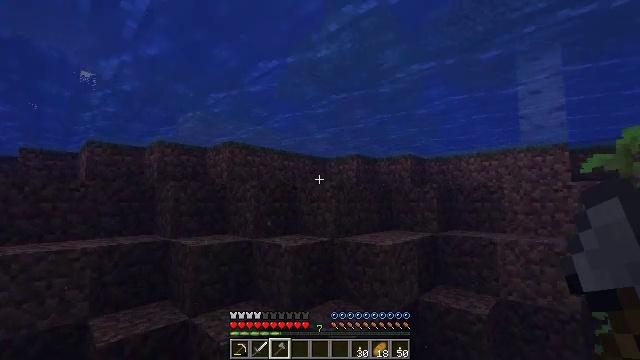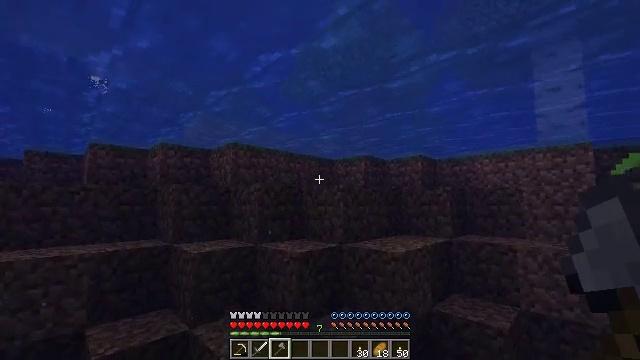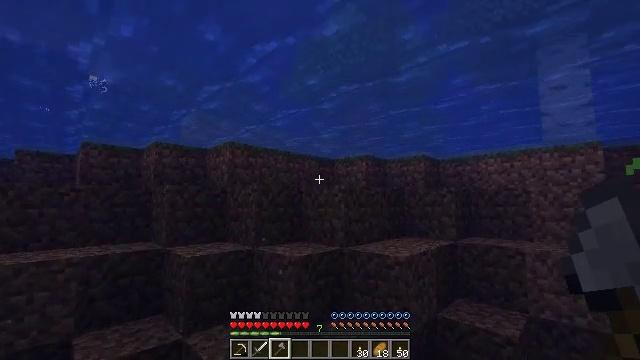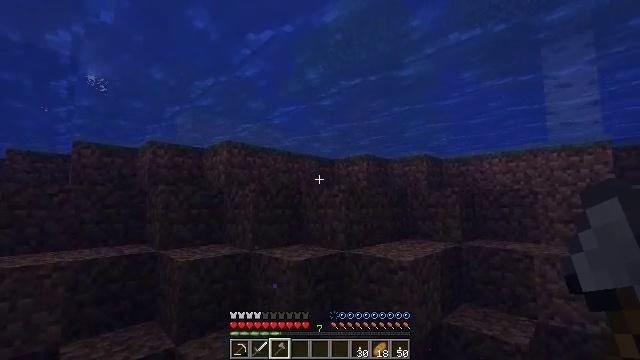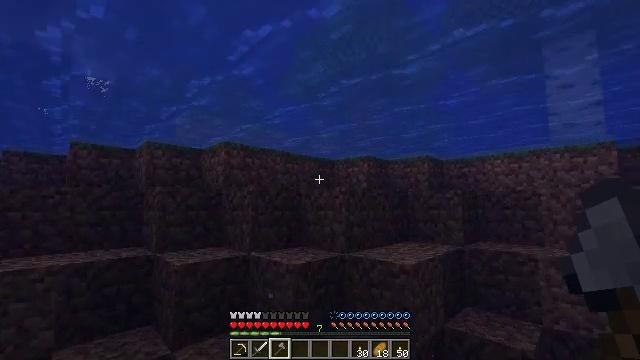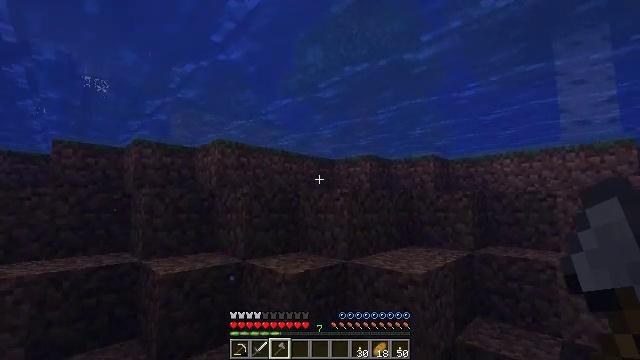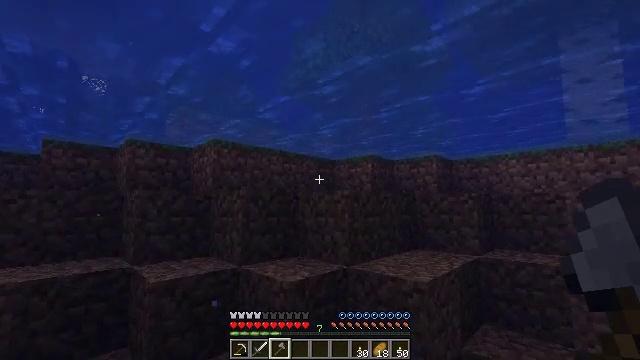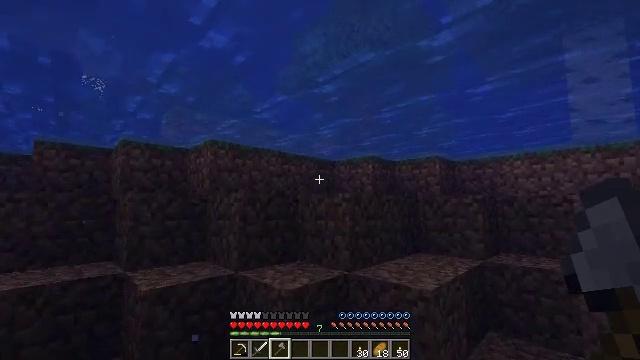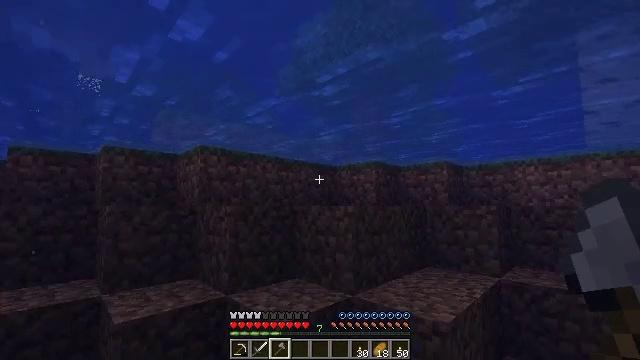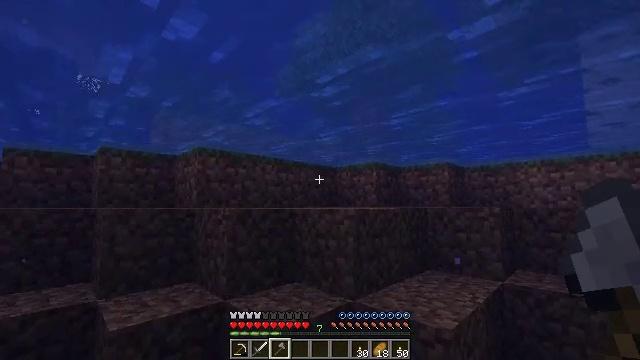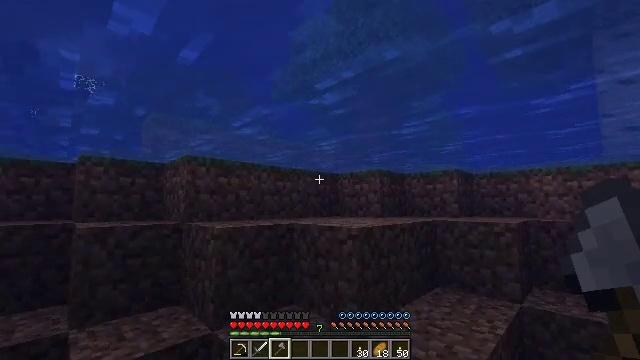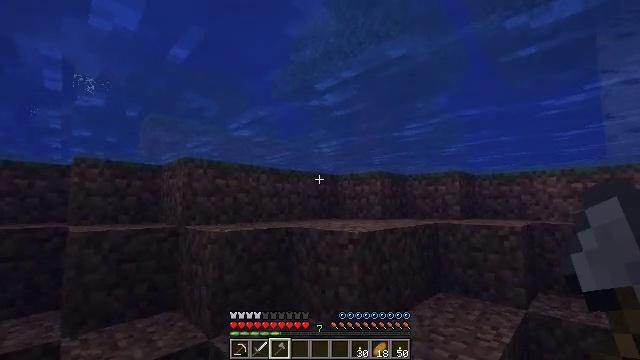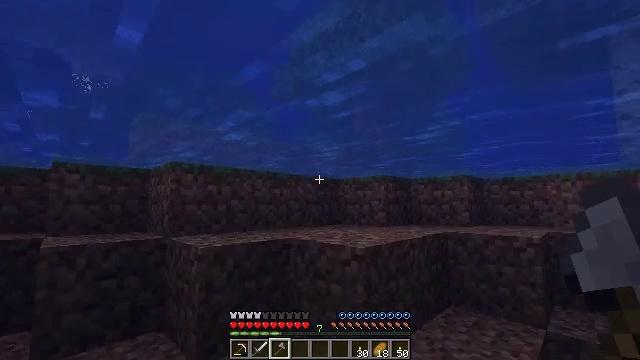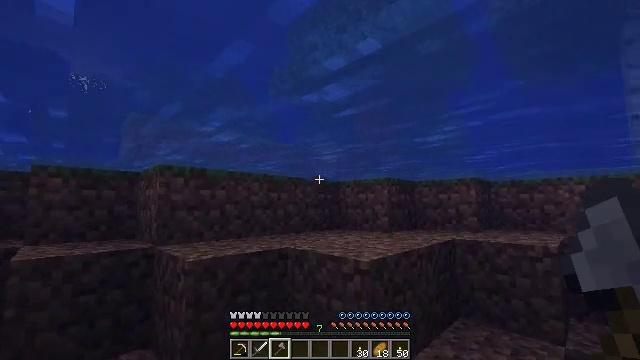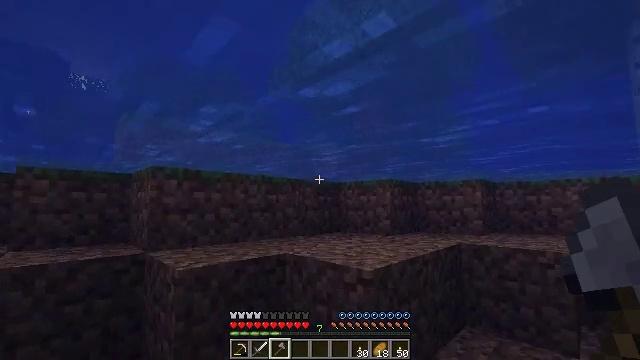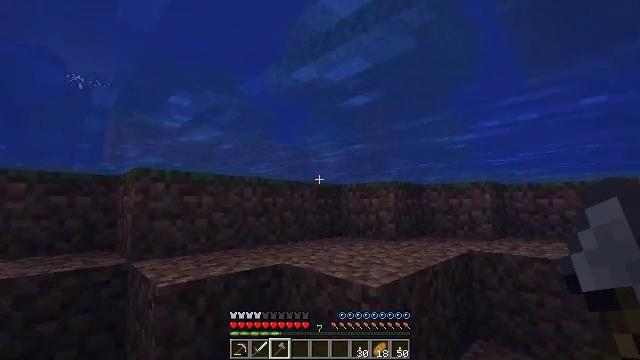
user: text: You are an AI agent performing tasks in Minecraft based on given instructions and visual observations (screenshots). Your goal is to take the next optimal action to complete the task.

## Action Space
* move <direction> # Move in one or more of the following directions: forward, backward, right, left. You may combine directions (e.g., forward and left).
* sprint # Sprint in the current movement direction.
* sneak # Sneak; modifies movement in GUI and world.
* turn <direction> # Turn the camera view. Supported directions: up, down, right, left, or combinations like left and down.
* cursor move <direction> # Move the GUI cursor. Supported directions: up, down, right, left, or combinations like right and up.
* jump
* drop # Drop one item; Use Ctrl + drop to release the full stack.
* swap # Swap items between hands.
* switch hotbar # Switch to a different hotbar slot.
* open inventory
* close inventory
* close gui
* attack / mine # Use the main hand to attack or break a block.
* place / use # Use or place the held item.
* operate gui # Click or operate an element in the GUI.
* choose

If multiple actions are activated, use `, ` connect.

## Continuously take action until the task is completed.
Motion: motion action
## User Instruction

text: Collect oak log for crafting.
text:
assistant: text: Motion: move forward, sprint, turn left
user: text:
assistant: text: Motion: move forward, sprint
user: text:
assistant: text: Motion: move forward, sprint
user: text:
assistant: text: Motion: move forward, sprint
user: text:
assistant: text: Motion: move forward, sprint
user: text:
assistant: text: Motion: move forward, sprint, jump
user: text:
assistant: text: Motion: move forward, sprint, jump
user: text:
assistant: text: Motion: move forward, sprint, jump
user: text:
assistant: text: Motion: move forward, sprint, jump
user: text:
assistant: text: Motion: move forward, sprint
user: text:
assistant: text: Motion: move forward, sprint
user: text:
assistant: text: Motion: move forward, sprint
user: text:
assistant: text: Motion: move forward, sprint
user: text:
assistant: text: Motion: move forward, sprint
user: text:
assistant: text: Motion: move forward, sprint
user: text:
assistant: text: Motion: move forward, sprint, jump
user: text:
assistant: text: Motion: move forward, sprint, turn right, jump
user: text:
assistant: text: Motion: move forward, sprint, turn right, jump
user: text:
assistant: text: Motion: move forward, sprint, jump
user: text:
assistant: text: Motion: move forward, sprint, jump
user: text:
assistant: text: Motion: move forward, sprint, jump
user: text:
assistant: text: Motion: move forward, sprint, turn right and down, jump
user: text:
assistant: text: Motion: move forward, sprint, turn right and down, jump
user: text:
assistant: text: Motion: move forward, sprint, turn right and down, jump
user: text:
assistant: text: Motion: move forward, sprint, jump
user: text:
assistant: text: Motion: move forward, sprint, turn right, jump
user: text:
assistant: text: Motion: move forward, sprint, turn right, jump
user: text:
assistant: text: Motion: move forward, sprint, turn right and down, jump
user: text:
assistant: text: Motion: move forward, sprint, turn right and down, jump
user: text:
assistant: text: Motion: move forward, sprint, turn right, jump